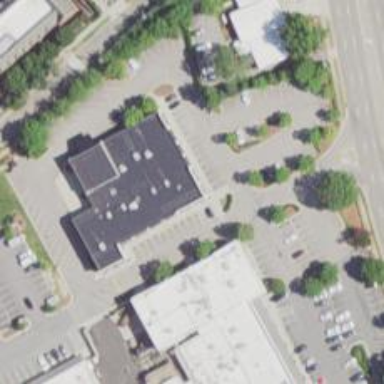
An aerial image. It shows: Pharmacy providing healthcare services.